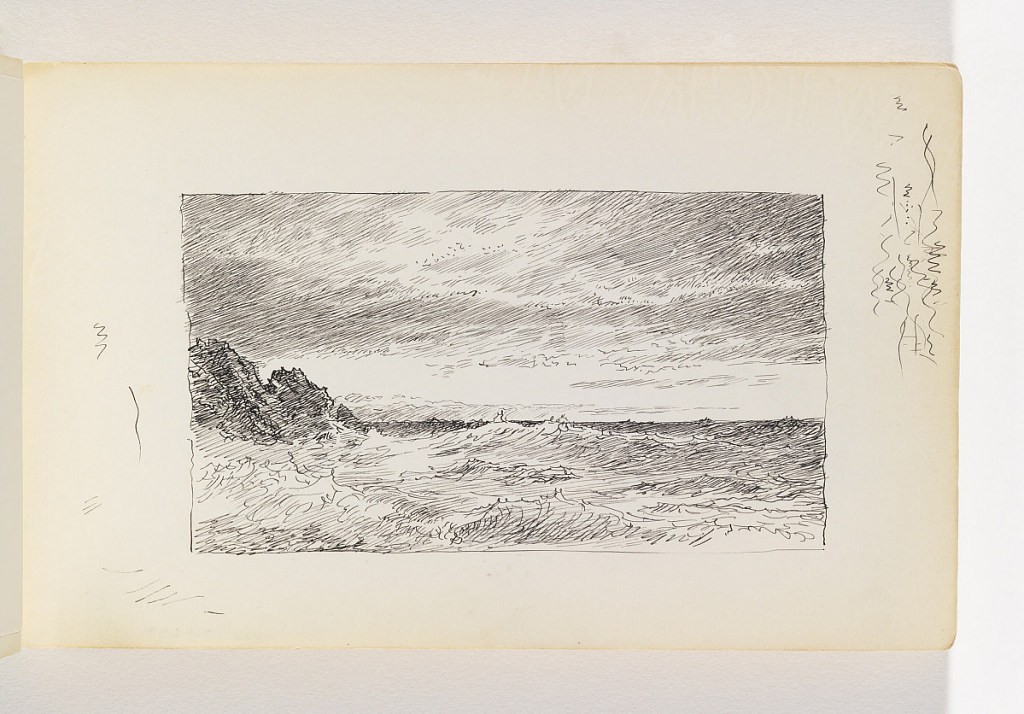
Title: Choppy Sea and Cliffs
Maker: William Trost Richards, American, 1833–1905
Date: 1890–1900
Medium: Pen and black ink on off-white wove paper
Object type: Sketchbook folio
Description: Choppy seas under a cloudy sky crash on large rocks at left. Miscellaneous pen scribbles outside image in top margin, to right.